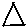
Label: triangle